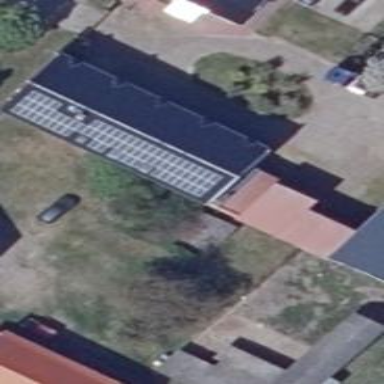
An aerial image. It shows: Small solar photovoltaic panel used as generator to produce electricity.